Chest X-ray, PA view. Patient: 48 years old, sex M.
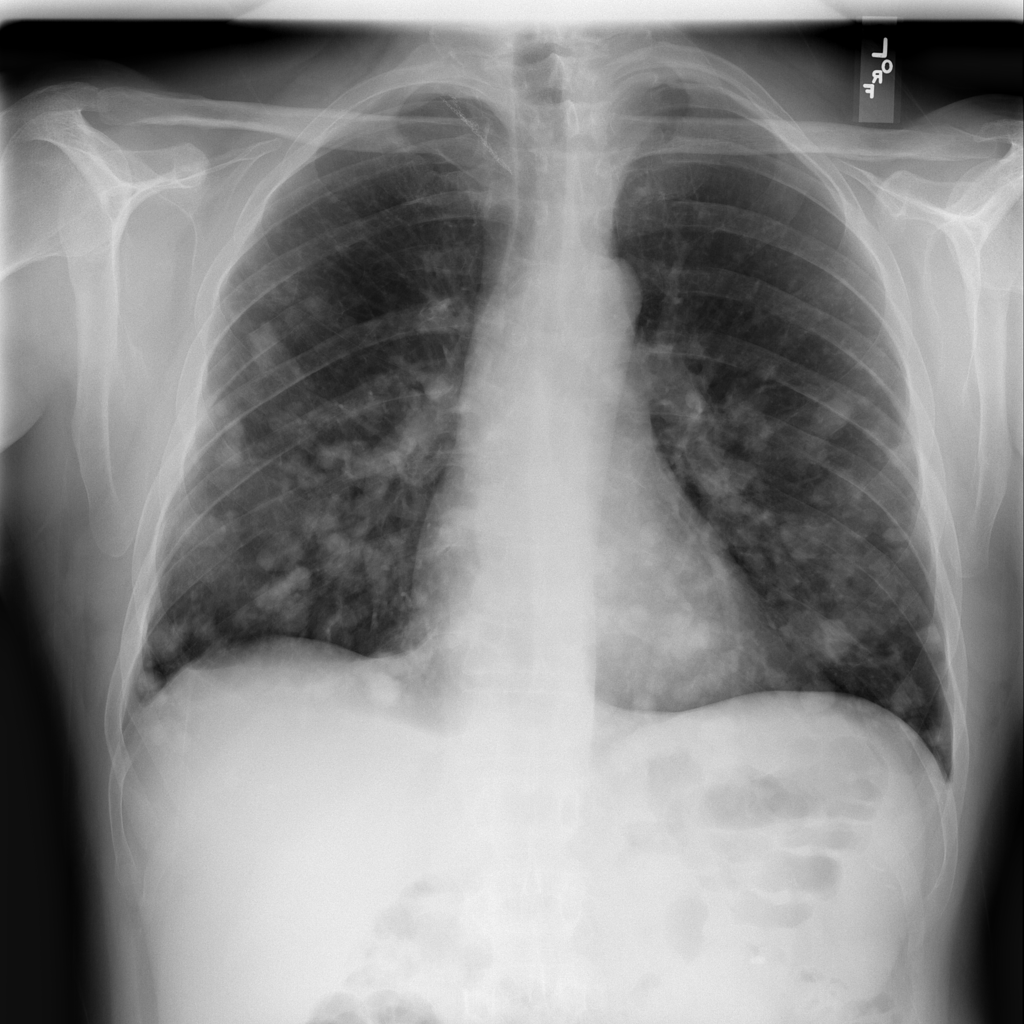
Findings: Nodule